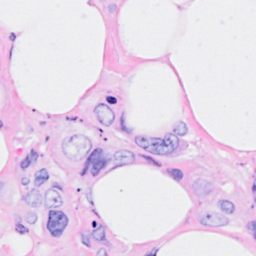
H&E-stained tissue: Breast